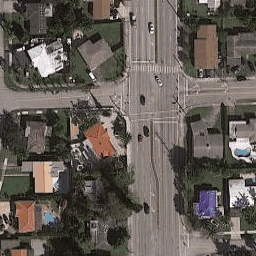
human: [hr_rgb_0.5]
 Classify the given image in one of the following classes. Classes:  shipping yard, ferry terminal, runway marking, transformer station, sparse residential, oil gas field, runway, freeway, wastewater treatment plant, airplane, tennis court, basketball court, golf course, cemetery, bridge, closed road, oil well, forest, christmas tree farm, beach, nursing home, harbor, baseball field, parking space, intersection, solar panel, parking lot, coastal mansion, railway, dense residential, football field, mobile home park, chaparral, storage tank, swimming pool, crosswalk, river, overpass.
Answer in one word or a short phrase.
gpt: intersection